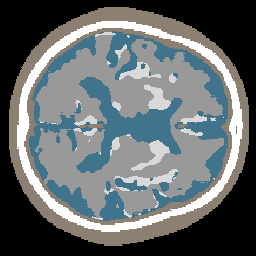
Label: no_lesion